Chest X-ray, PA view. Patient: 79 years old, sex F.
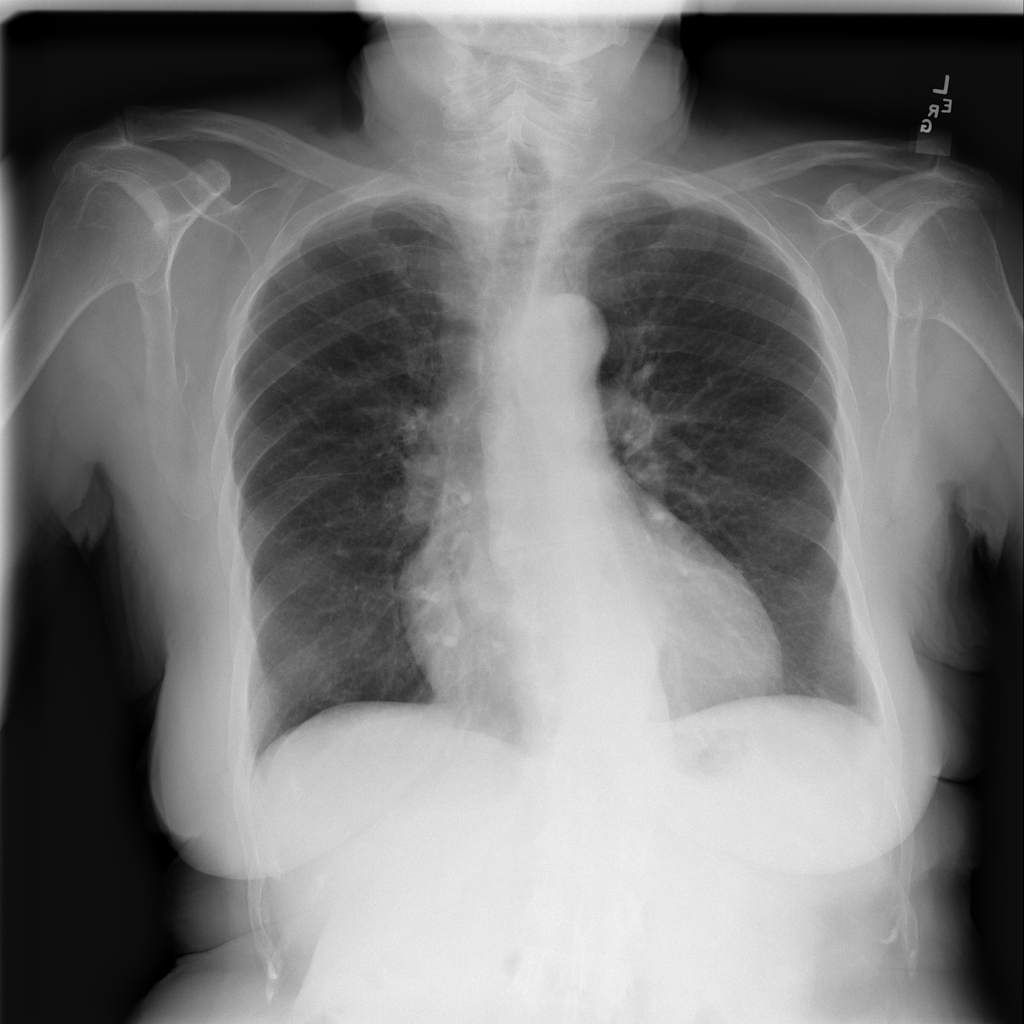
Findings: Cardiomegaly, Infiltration